Platform: macOS
Application: Arc Browser
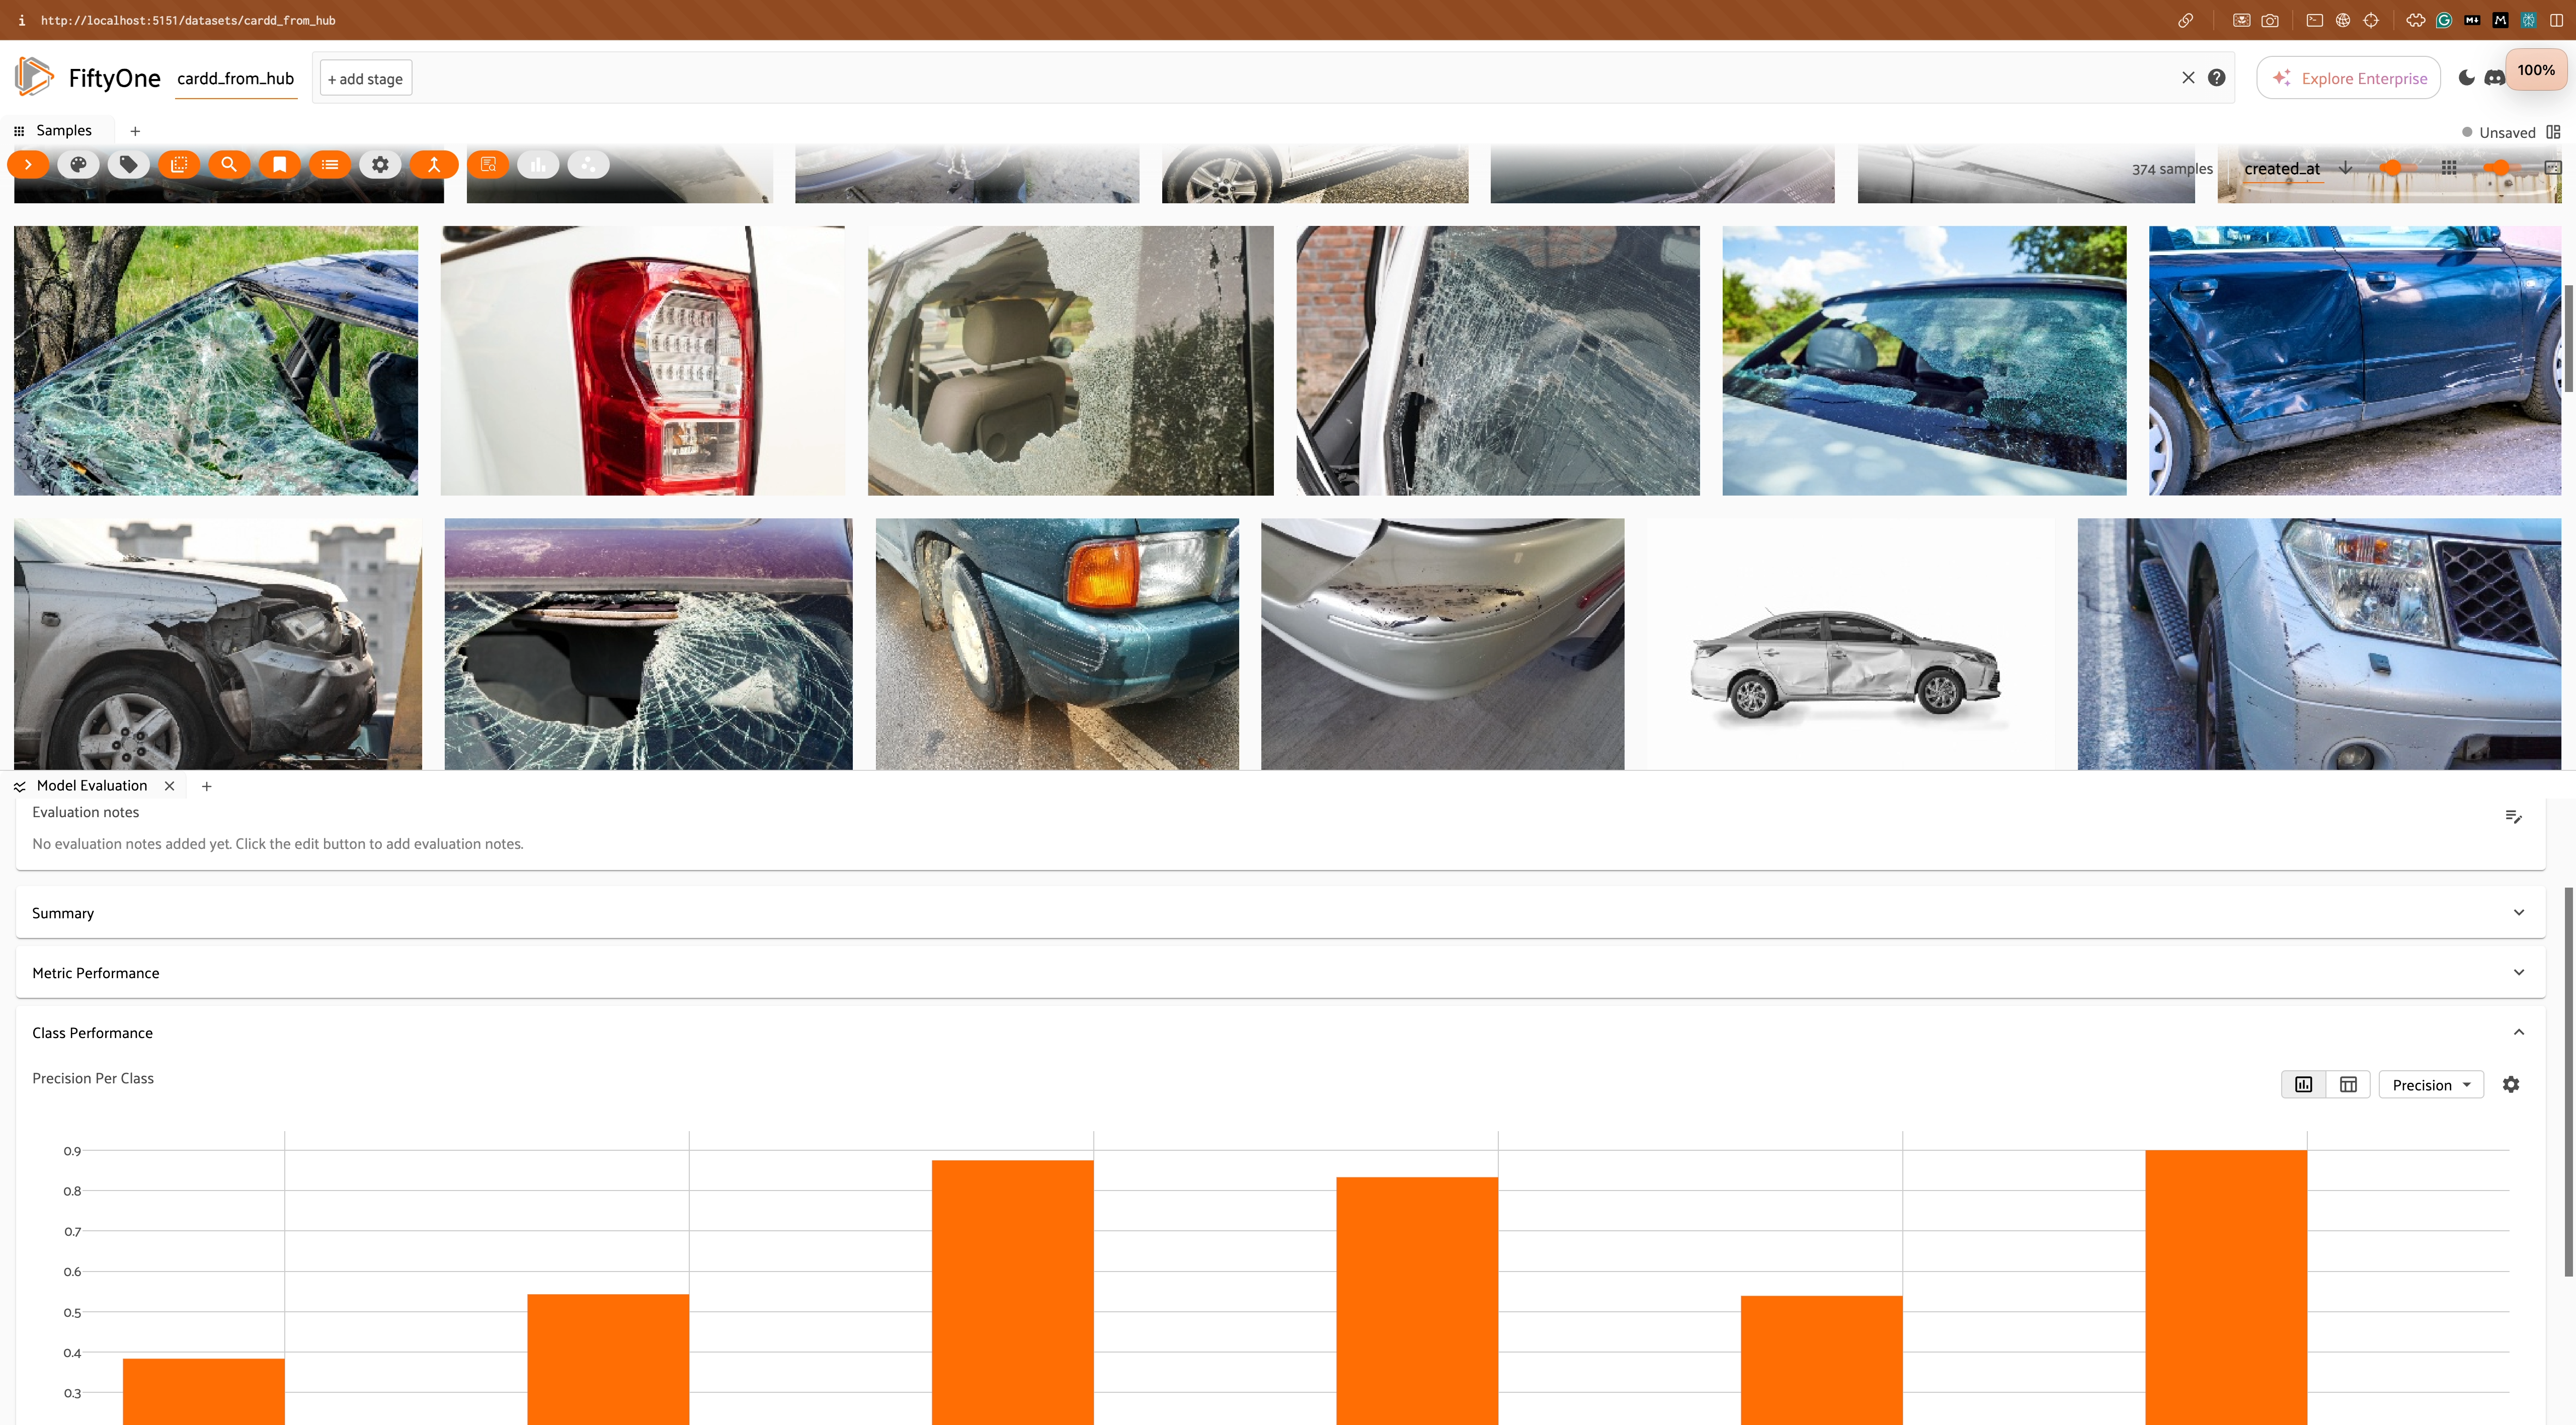
task_description: Switch to table view for per class performance
action_type: click
element_info: Icon
steps_since_start: 1